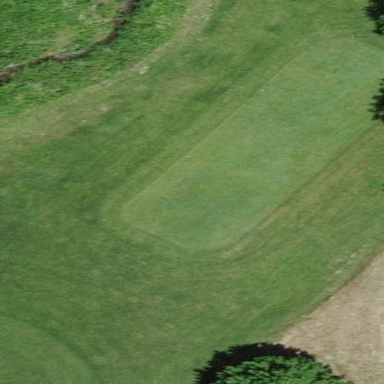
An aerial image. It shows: Golf tee on grassy land.